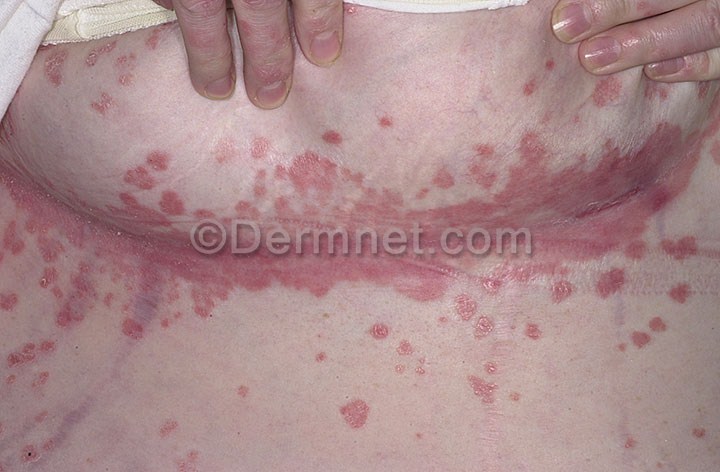
Disease: Psoriasis pictures Lichen Planus and related diseases